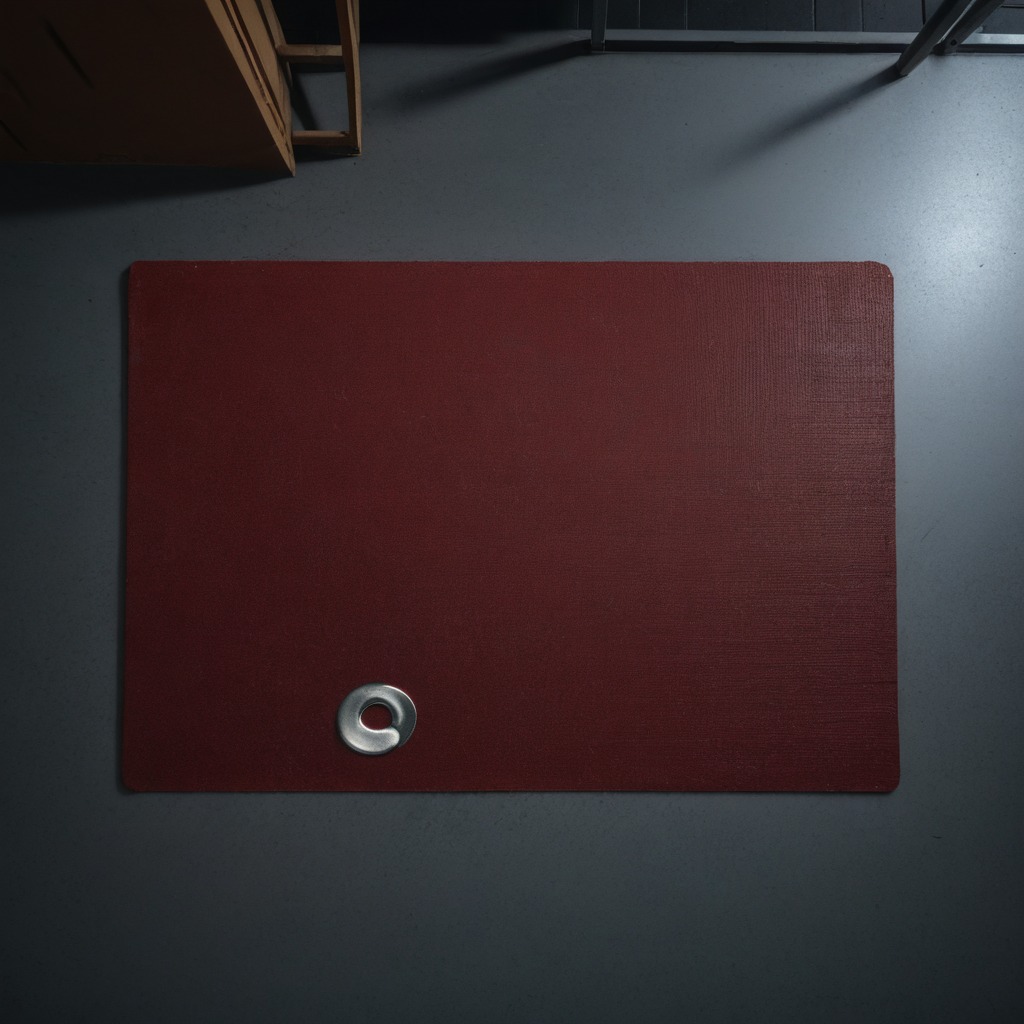
A flat metal washer lies on the tabletop.